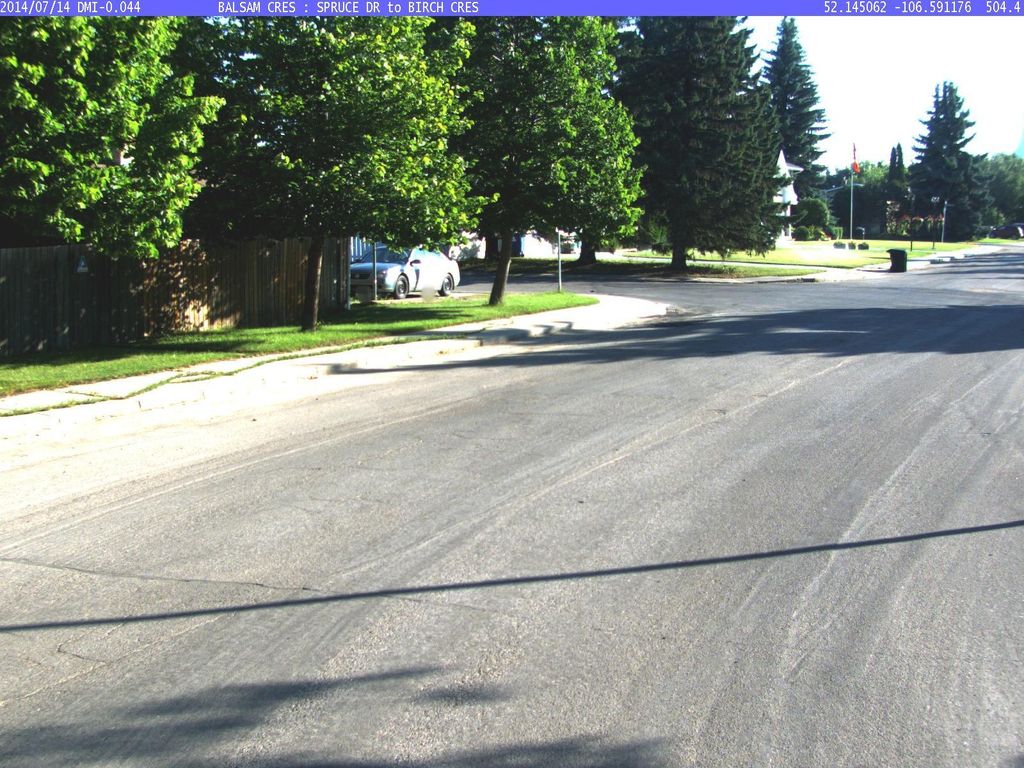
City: saskatoon